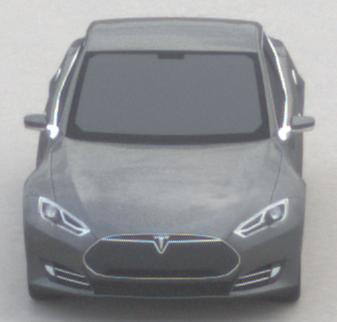
Make: Tesla
Model: Model S 60
Detailed model: Model S
Model produced from: 2013/10
Model produced until: 2014/10
Doors: 5
Color: gray
Road condition: dry road
Daytime: midday
Contrast: low contrast